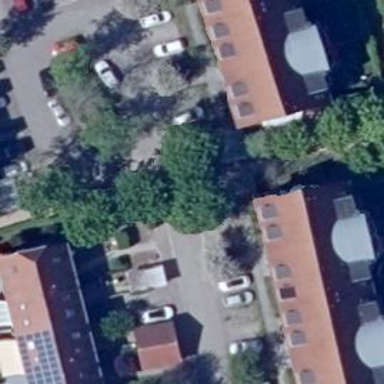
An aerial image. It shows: Living street.